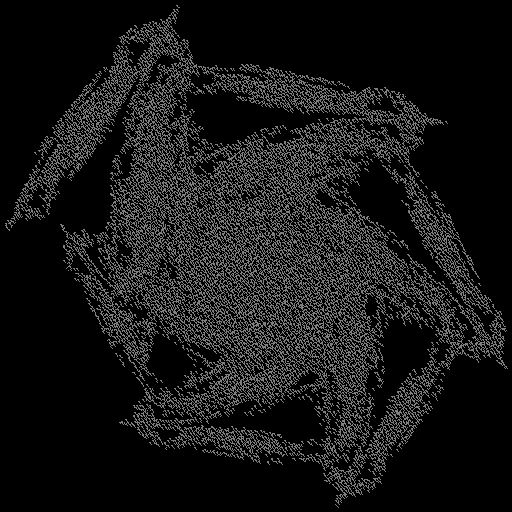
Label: morningglory